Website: crate-barrel
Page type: billing-address
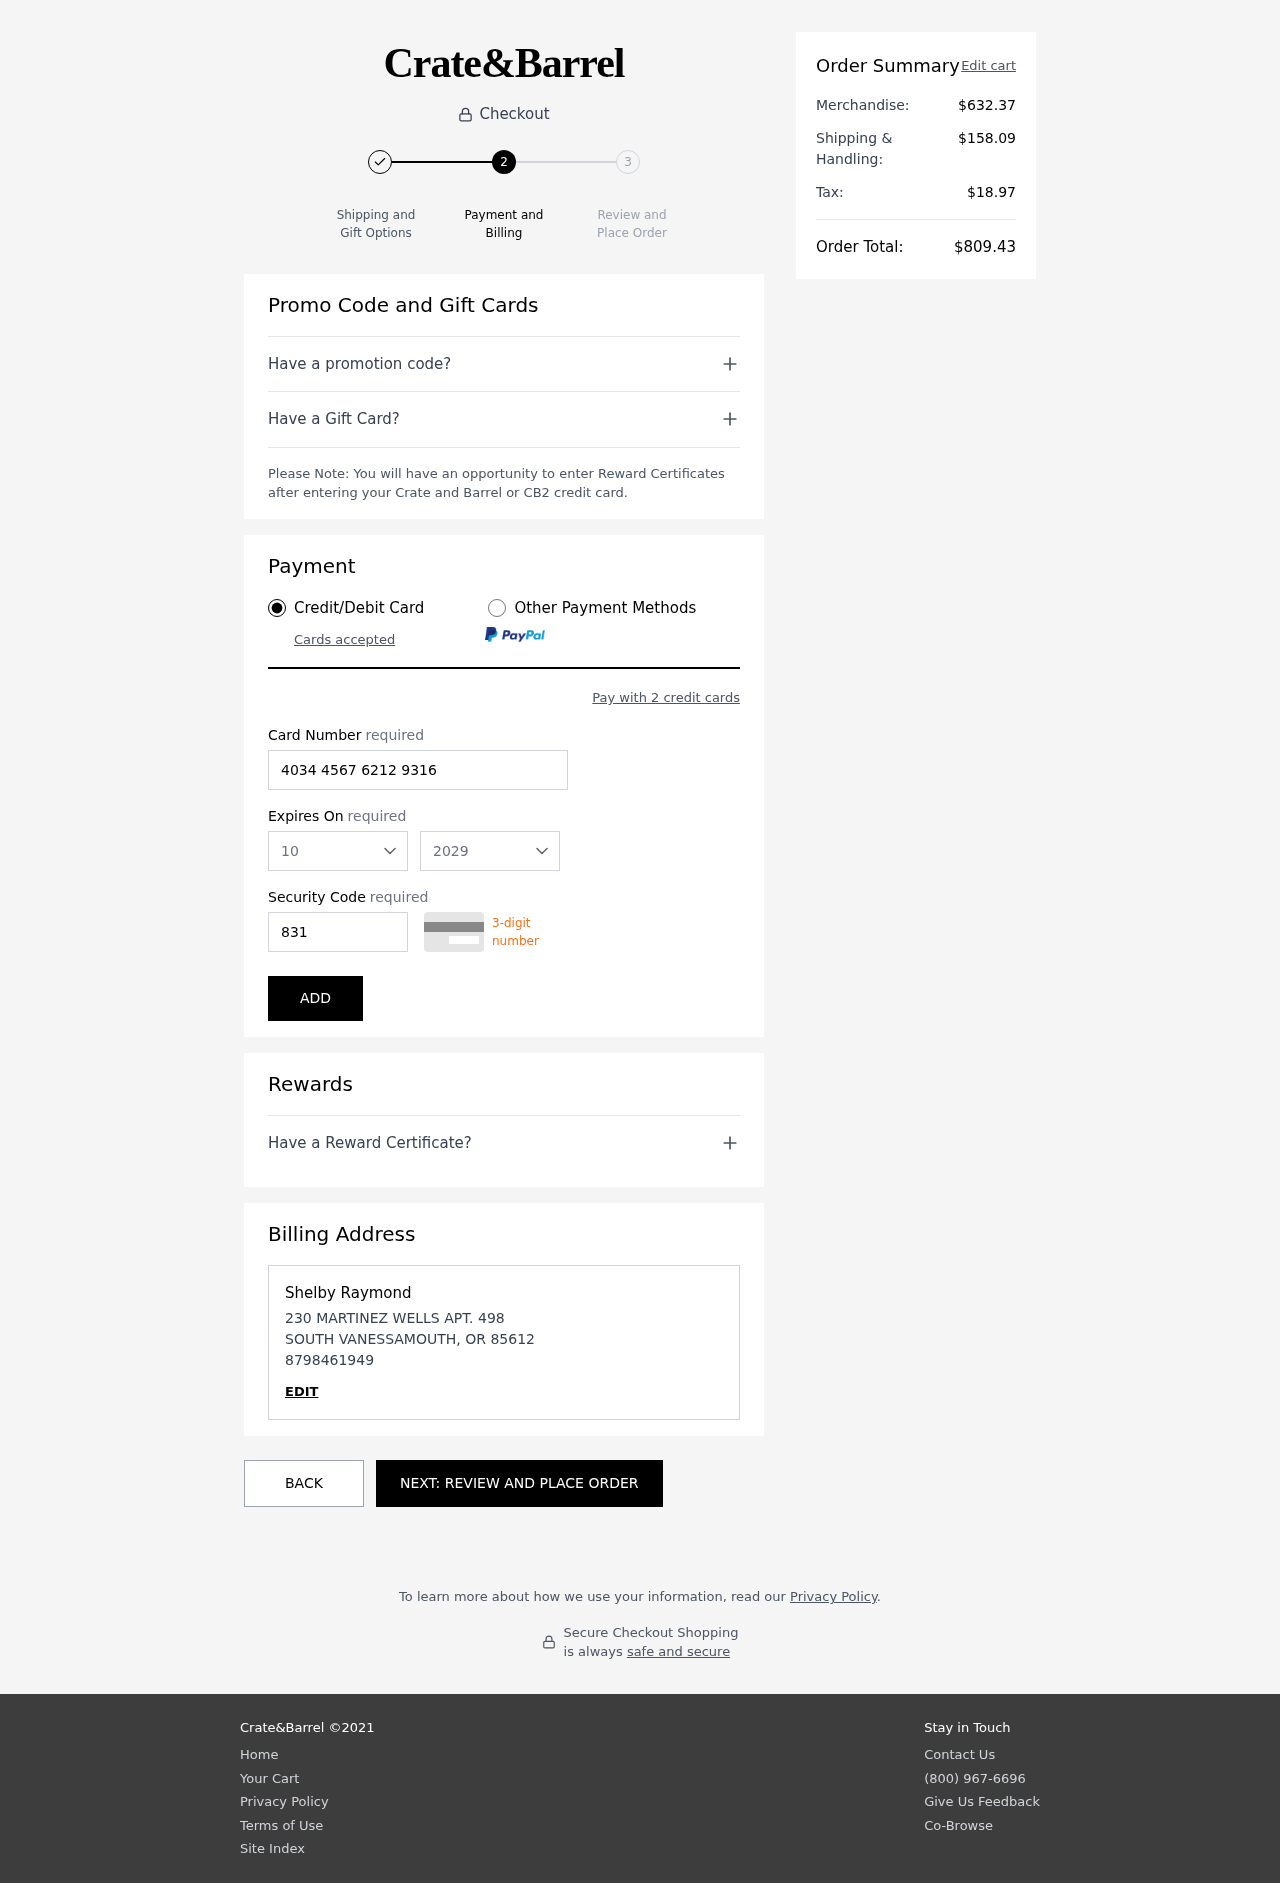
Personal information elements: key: PII_CARD_CVV
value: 831
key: PII_CARD_EXPIRY_MONTH
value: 10
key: PII_CARD_EXPIRY_YEAR
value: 29
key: PII_CARD_NUMBER
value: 4034 4567 6212 9316
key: PII_CITY
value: SOUTH VANESSAMOUTH
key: PII_FULLNAME
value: Shelby Raymond
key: PII_PHONE
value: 8798461949
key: PII_POSTCODE
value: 85612
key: PII_STATE_ABBR
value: OR
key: PII_STREET
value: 230 MARTINEZ WELLS APT. 498
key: PII_FIRSTNAME
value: Shelby
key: PII_LASTNAME
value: Raymond
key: PII_DOB_YEAR
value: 1949
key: PII_PHONE_LINE
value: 1949
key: PII_PHONE_SUFFIX
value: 1949
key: PII_POSTCODE_FULL
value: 85612
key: PII_PHONE2
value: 8798461949
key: PII_PHONE3
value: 8798461949
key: PII_FULLNAME2
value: Shelby Raymond
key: PII_FULLNAME3
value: Shelby Raymond
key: PII_FIRSTNAME2
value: Shelby
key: PII_FIRSTNAME3
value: Shelby
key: PII_LASTNAME2
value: Raymond
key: PII_LASTNAME3
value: Raymond
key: PII_FIRSTNAME_DERIVED
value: Shelby
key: PII_LASTNAME_DERIVED
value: Raymond
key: PII_DOB_YEAR_NUMERIC
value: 1949
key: PII_PHONE_NUMERIC
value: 8798461949
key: PII_PHONE_LINE_NUMERIC
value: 1949
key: PII_PHONE_SUFFIX_NUMERIC
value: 1949
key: PII_POSTCODE_NUMERIC
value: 85612
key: PII_PHONE2_NUMERIC
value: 8798461949
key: PII_PHONE3_NUMERIC
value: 8798461949
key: PII_FULLNAME_DERIVED
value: Shelby Raymond
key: PII_NAME_FULL_DERIVED
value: Shelby Raymond
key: PII_PHONE_DIGITS
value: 8798461949
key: PII_PHONE_LAST4
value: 1949
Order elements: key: ORDER_SUBTOTAL
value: $632.37
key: ORDER_SHIPPING_COST
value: $158.09
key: ORDER_TAX
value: $18.97
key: ORDER_TOTAL
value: $809.43